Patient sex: F
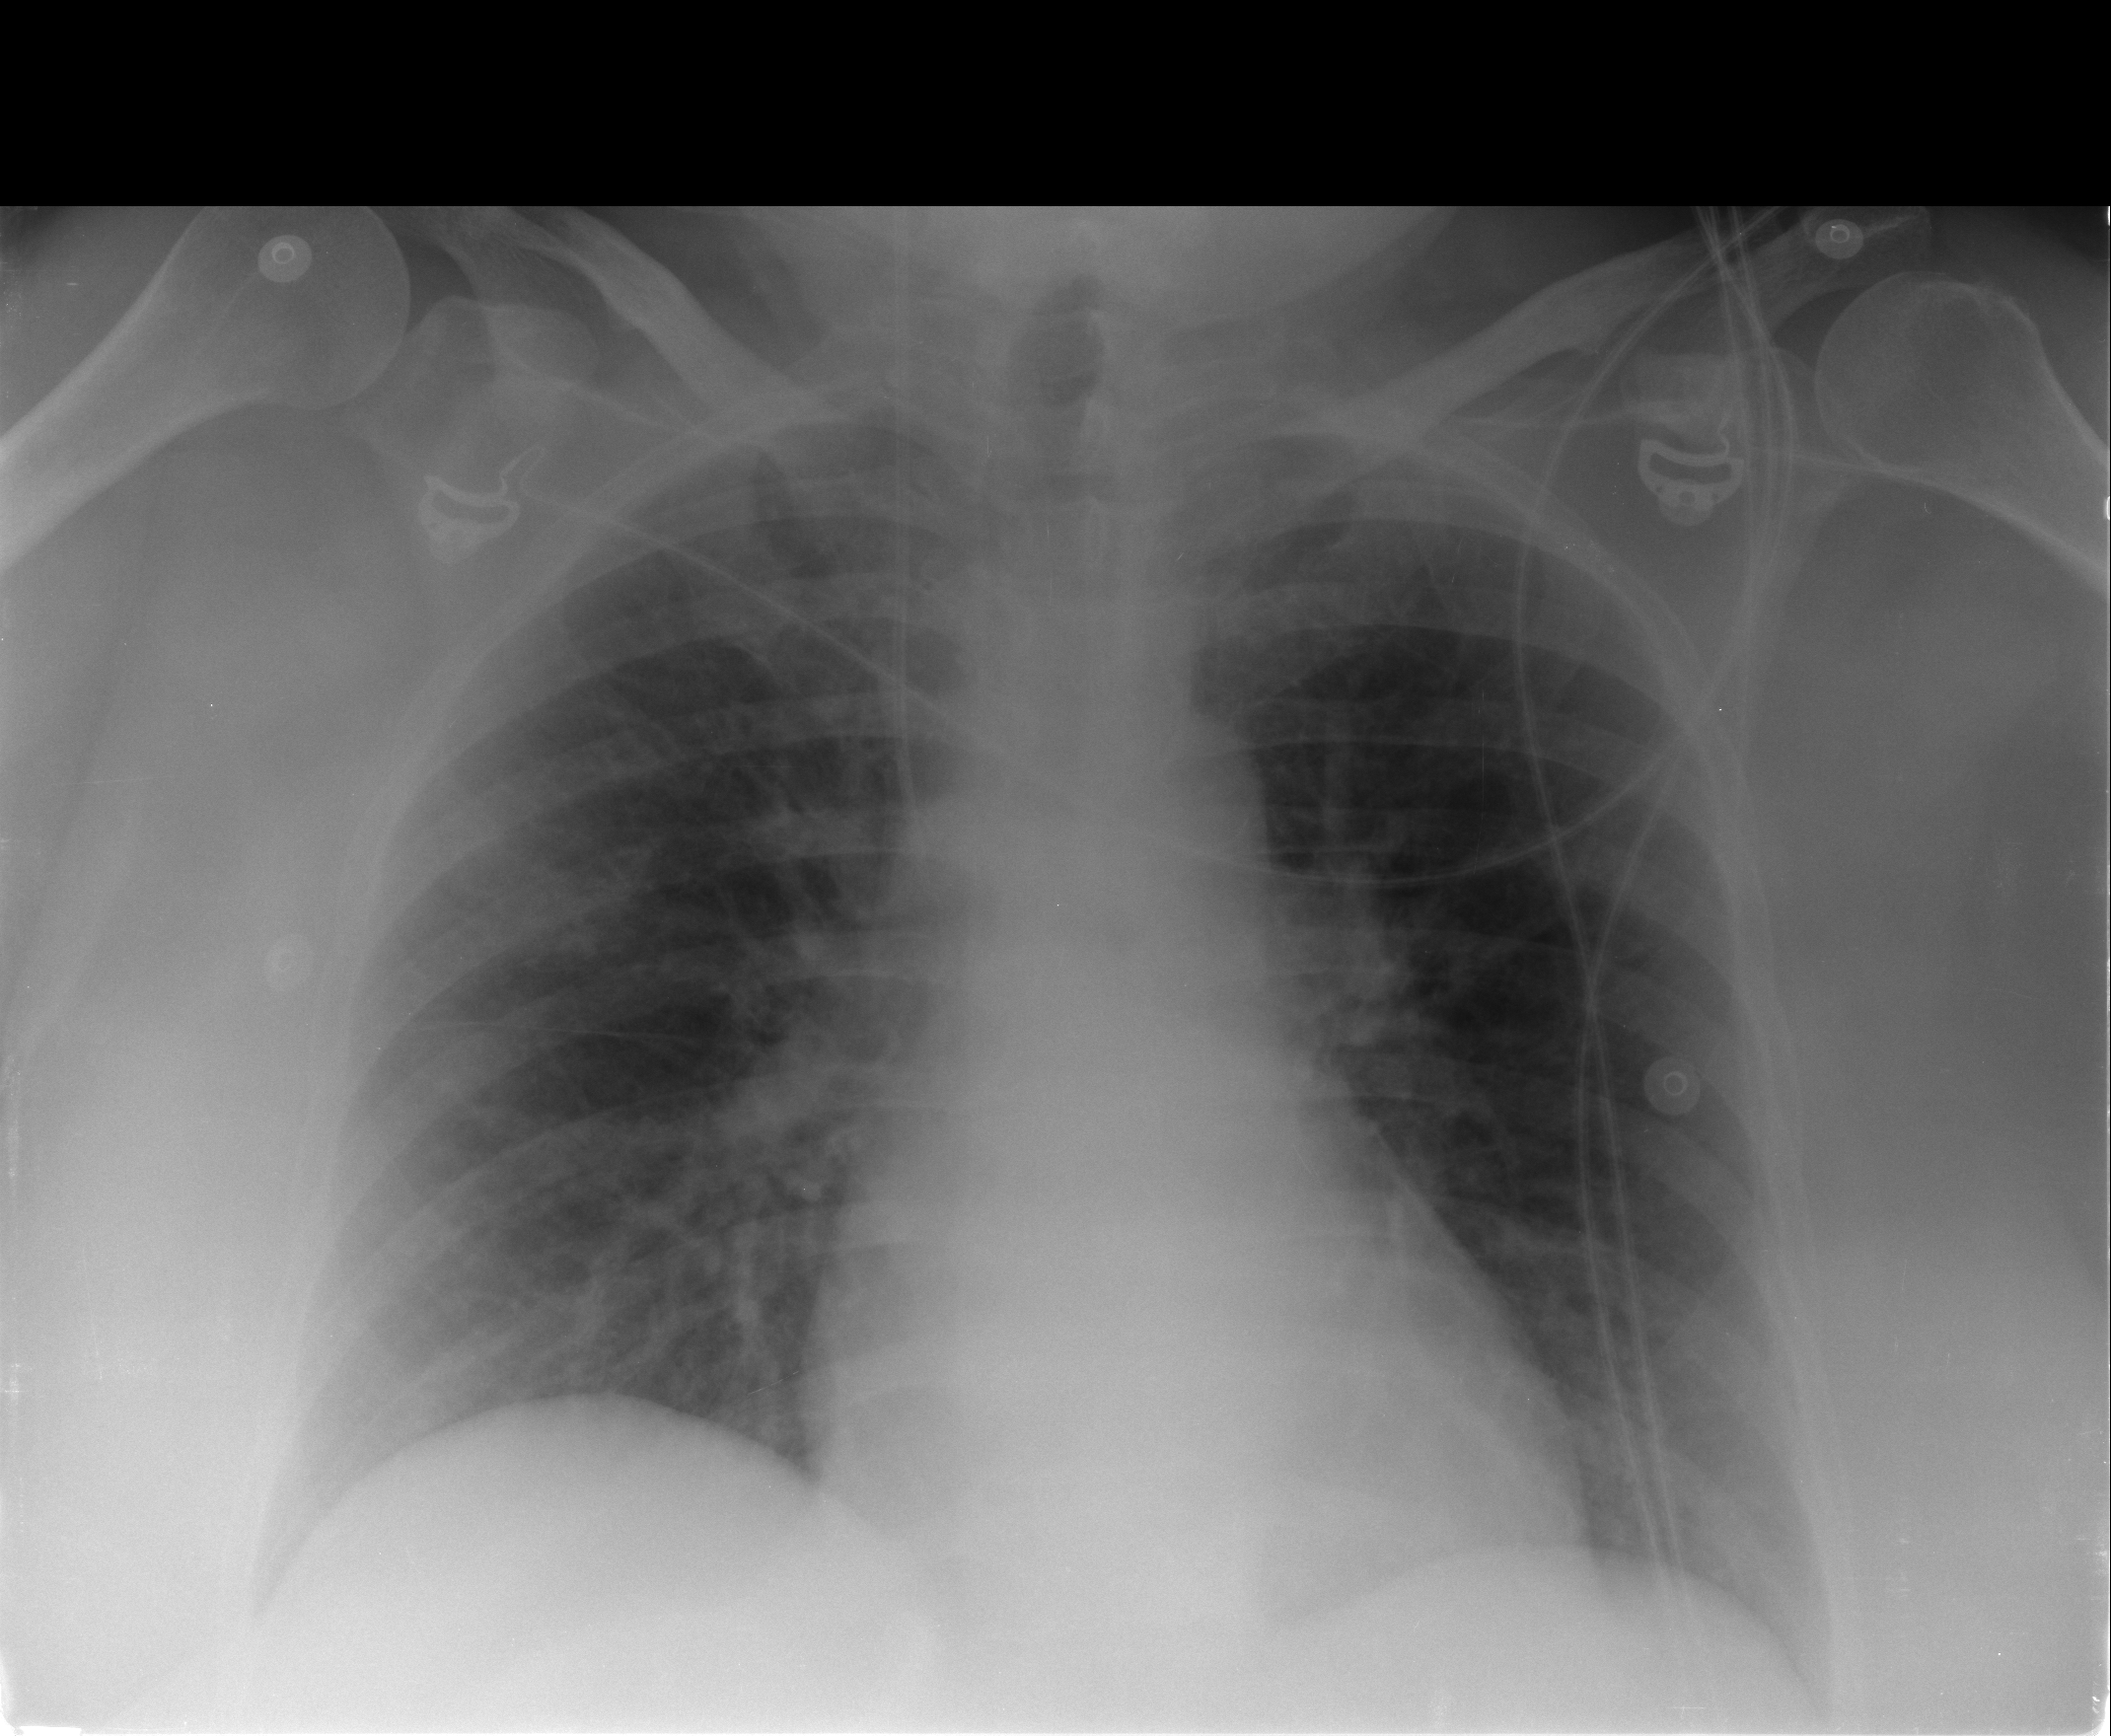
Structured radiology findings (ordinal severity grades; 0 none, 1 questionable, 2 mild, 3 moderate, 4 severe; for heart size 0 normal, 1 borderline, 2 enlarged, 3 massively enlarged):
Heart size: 0
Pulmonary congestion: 0
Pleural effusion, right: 0
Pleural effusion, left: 0
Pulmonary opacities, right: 0
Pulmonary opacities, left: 0
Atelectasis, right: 2
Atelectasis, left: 2